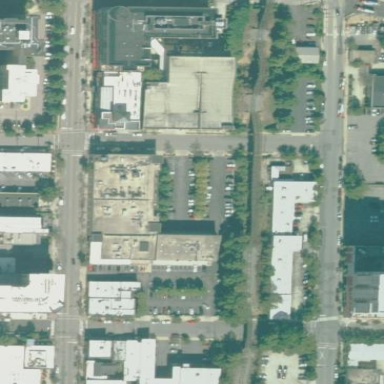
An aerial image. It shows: Commercial building.